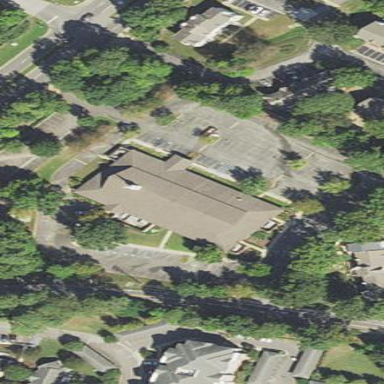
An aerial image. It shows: Church which is place of worship.